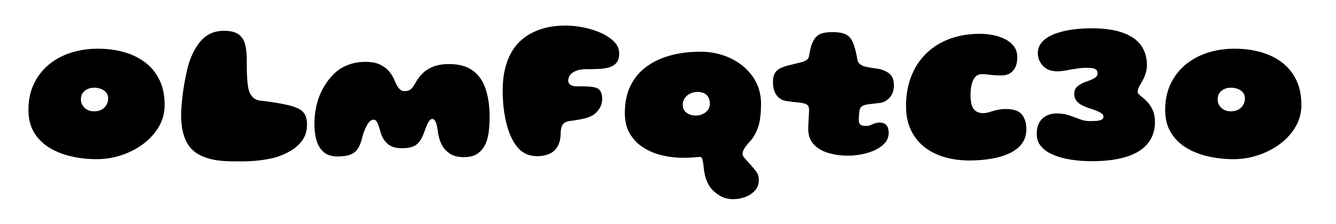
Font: Gluten_Black